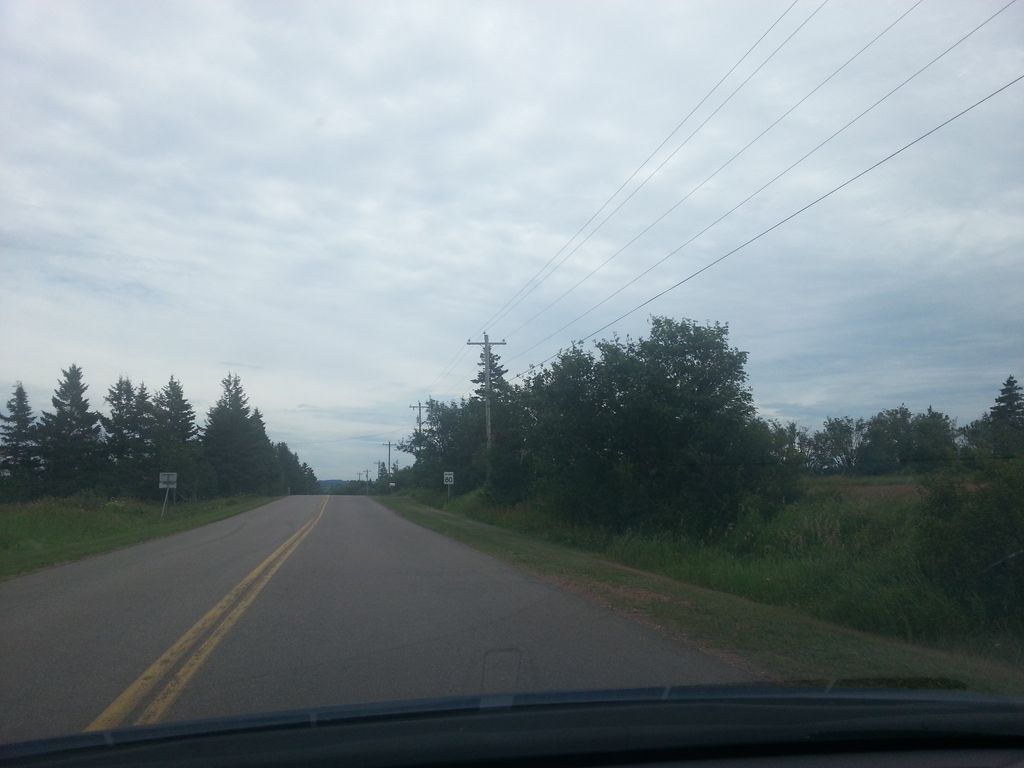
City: charlottetown